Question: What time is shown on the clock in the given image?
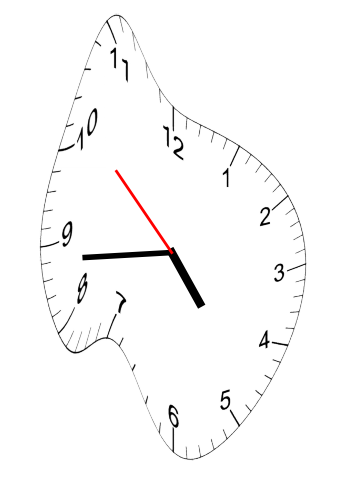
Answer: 04:43:52